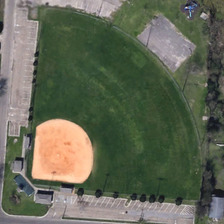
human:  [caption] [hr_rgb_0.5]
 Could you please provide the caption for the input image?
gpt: a baseball field is near some green trees .

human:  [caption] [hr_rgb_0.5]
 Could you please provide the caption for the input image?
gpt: a baseball field is near some green trees .

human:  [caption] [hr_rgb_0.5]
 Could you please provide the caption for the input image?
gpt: a baseball field is near some green trees .

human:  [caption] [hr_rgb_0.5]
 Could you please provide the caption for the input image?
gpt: a baseball field is near some green trees .

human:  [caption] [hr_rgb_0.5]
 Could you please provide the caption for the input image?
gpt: a baseball field is near some green trees .